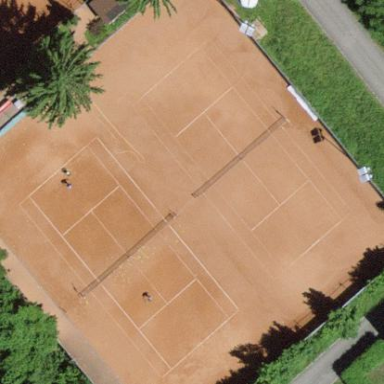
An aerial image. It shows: Tennis court on the leisure land pitch.